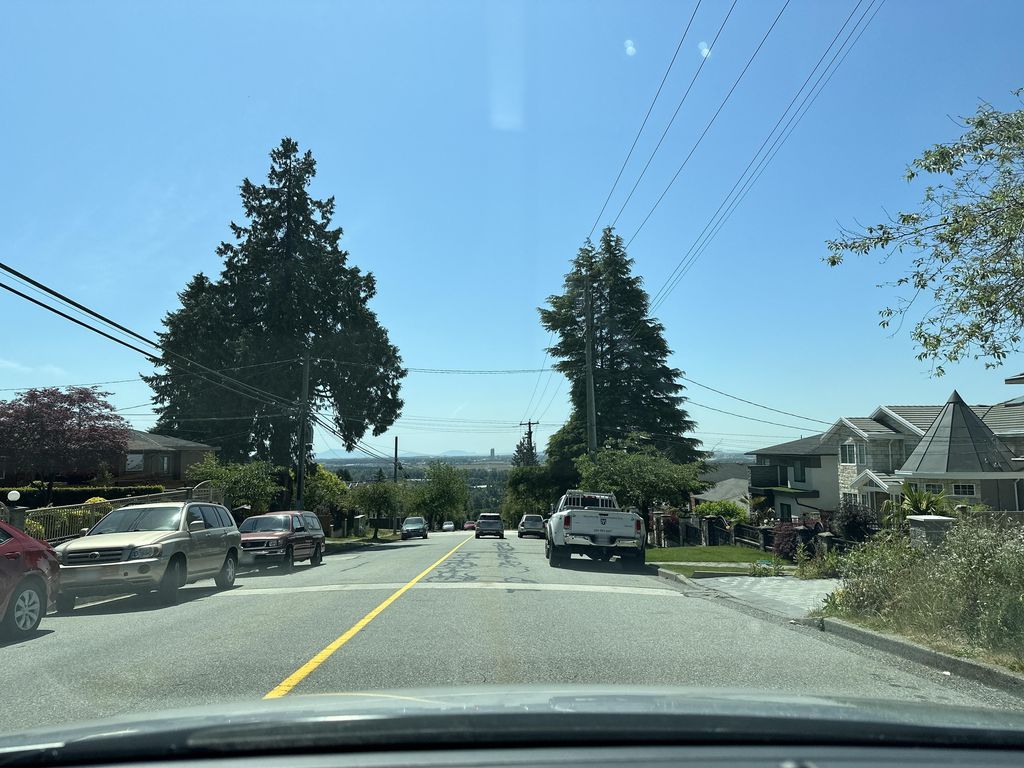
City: vancouver